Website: bh-photo
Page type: gifting
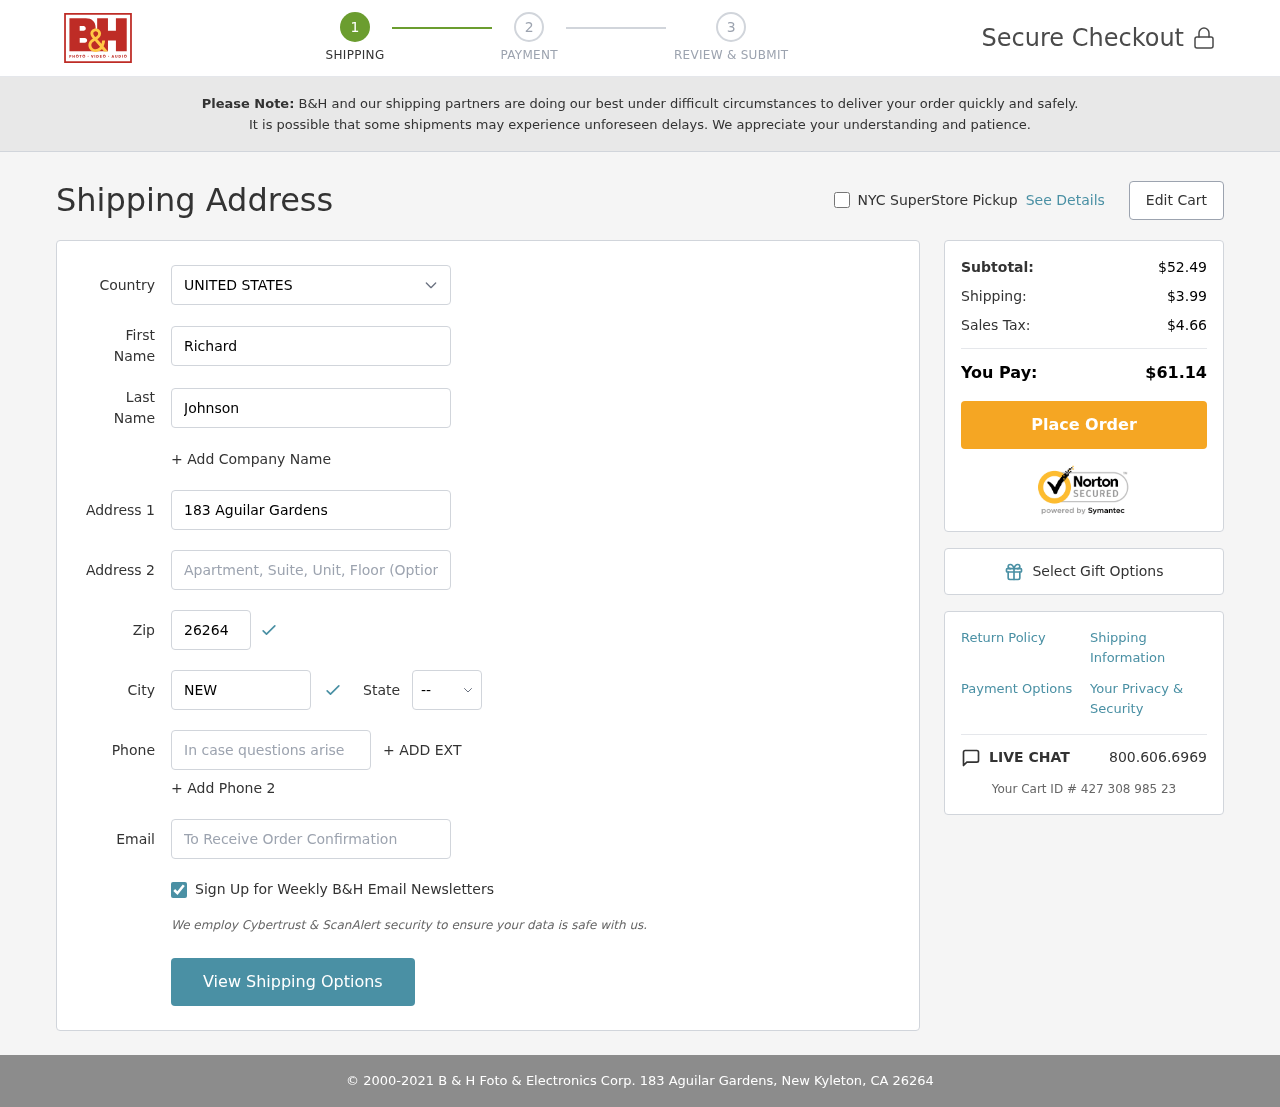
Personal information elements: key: PII_CITY
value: New Kyleton
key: PII_COUNTRY
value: United States
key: PII_EMAIL
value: richard.johnson@yahoo.com
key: PII_FIRSTNAME
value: Richard
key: PII_LASTNAME
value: Johnson
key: PII_PHONE
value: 3139321755
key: PII_POSTCODE
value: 26264
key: PII_STATE_ABBR
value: CA
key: PII_STREET
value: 183 Aguilar Gardens
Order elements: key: ORDER_SUBTOTAL
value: $52.49
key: ORDER_SHIPPING_COST
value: $3.99
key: ORDER_TAX
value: $4.66
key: ORDER_TOTAL
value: $61.14
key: ORDER_ID
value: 427 308 985 23